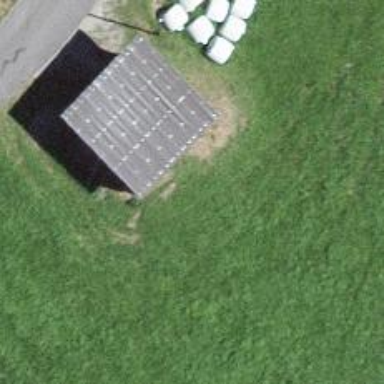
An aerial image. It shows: Shed building.